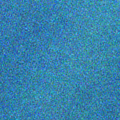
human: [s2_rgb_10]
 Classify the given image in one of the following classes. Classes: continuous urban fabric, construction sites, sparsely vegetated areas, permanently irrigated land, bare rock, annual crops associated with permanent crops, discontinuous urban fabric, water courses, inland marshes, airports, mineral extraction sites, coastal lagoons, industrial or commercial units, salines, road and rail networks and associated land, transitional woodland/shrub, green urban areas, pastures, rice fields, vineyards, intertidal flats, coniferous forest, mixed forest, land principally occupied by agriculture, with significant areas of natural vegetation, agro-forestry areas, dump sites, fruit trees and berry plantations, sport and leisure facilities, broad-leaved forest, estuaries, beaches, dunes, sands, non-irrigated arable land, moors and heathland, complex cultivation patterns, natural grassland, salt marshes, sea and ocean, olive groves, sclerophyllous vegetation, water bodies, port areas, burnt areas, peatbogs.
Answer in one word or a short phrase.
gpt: sea and ocean